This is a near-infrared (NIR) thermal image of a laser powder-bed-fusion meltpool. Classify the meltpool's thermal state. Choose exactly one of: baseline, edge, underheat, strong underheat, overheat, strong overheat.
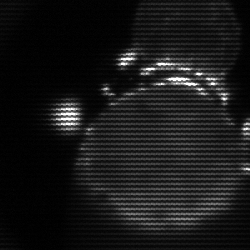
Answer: edge